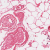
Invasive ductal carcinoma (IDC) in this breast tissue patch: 0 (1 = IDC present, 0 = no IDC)